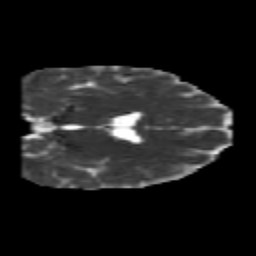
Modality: MD
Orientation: coronal
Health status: healthy
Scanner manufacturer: philips
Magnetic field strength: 3 T
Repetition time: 6.964 s
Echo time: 0.092 s